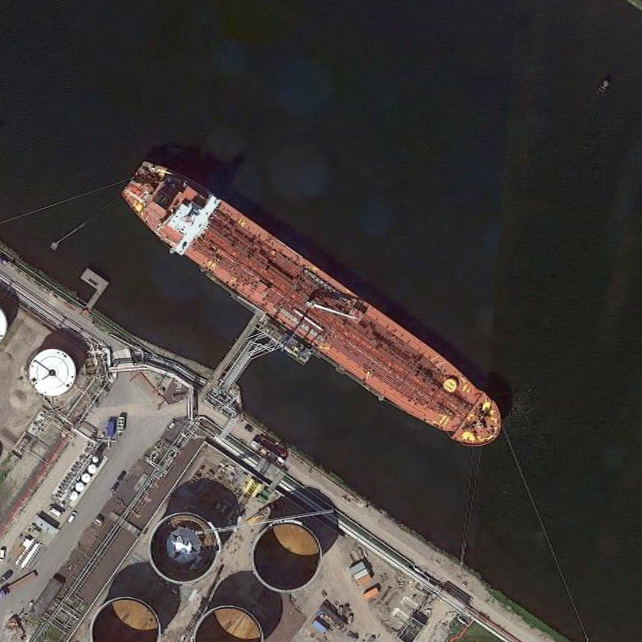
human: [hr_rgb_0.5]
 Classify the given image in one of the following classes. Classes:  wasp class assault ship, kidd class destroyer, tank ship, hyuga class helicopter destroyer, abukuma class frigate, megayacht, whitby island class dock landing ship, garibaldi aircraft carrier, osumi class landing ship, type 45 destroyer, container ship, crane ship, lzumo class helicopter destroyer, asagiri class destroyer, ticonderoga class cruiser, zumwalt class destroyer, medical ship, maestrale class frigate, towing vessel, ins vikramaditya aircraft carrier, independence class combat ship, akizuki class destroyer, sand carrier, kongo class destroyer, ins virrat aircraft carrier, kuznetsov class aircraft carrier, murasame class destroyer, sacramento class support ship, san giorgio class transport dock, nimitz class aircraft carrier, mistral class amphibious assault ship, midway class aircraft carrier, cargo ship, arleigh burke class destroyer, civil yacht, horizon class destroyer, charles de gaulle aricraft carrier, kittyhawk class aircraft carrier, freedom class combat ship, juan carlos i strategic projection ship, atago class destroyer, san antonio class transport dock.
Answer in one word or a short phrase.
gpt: Tank ship